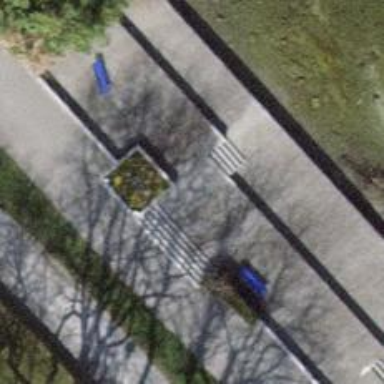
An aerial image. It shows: Road with steps.